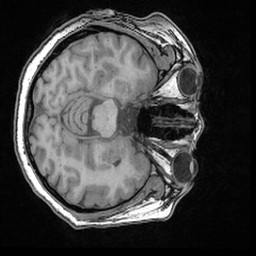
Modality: T1w
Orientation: axial
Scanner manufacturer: ge
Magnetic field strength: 3 T
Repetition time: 0.008572 s
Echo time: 0.003384 s